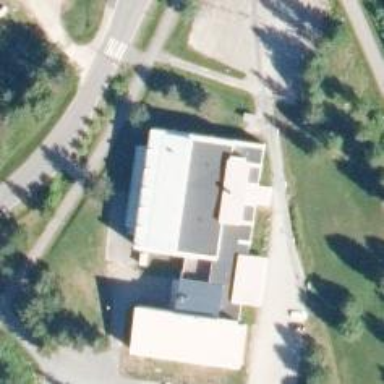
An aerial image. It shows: Swimming sports center in building.